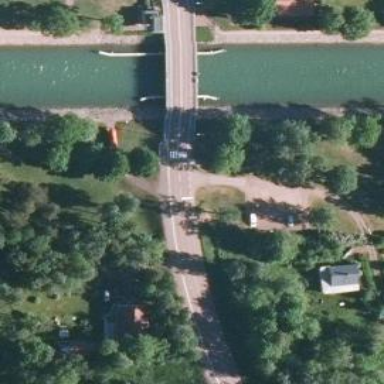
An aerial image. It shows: Primary highway on asphalt surface. The bridge is swing-type movable bridge.